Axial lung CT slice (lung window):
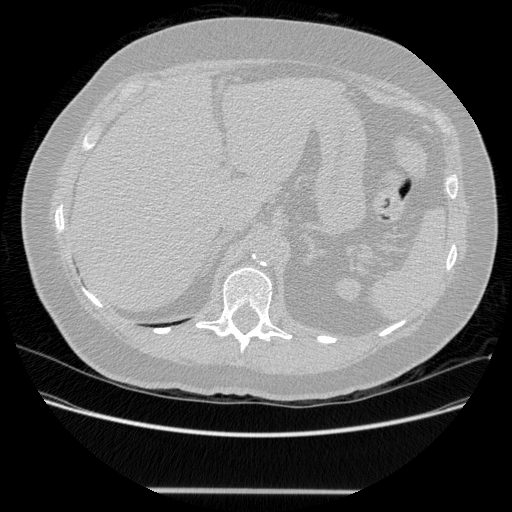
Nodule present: no